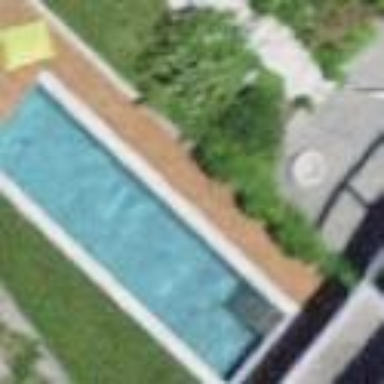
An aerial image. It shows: Swimming pool located in leisure land.